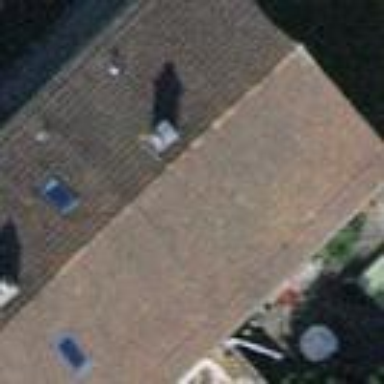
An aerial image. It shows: Building with tiled roof.